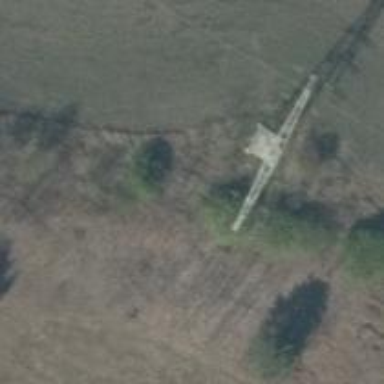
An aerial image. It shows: Hunting stand.